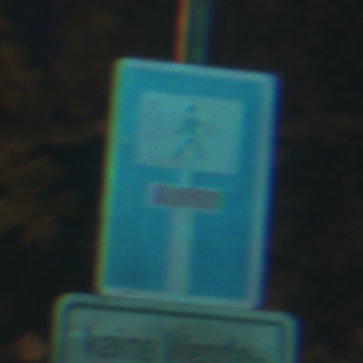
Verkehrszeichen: SackgasseFussgaengerDurchlaessig
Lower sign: HinweisGeaenderteVorfahrtVerkehrsfuehrungVerkehrsregelung3
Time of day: Night
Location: Outdoor (Urban)
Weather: PartlyCloudy
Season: NotSpecified
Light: Artificial